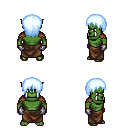
a pixel art fantasy rpg character, male body template, orc, green skin, leather shoulder armor, robe skirt, white cyan plain hairstyle, metal gloves, four views (front, back, left, right), 2x2 character sprite sheet, small pixel art, hard edges, no anti-aliasing